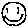
Label: smiley face